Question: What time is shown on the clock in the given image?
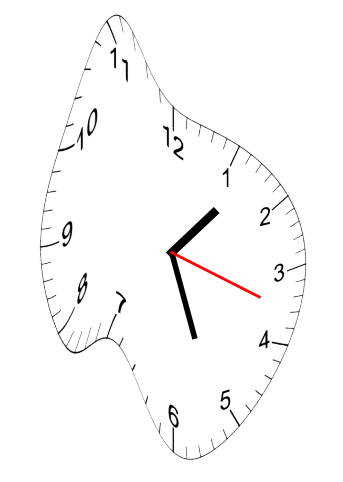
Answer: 01:26:18